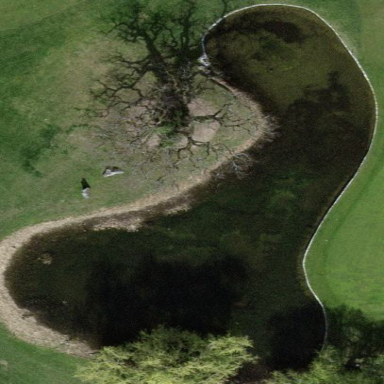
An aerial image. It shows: Water hazard in golf course. The hazard is natural water feature.